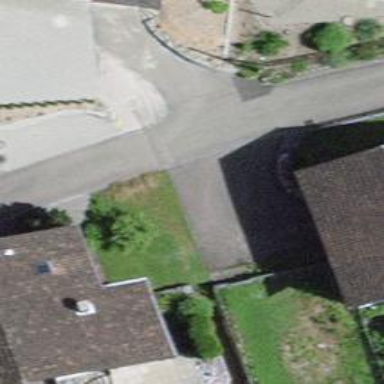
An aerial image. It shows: Residential road with asphalt surface.